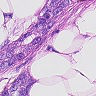
Metastatic tissue present: yes